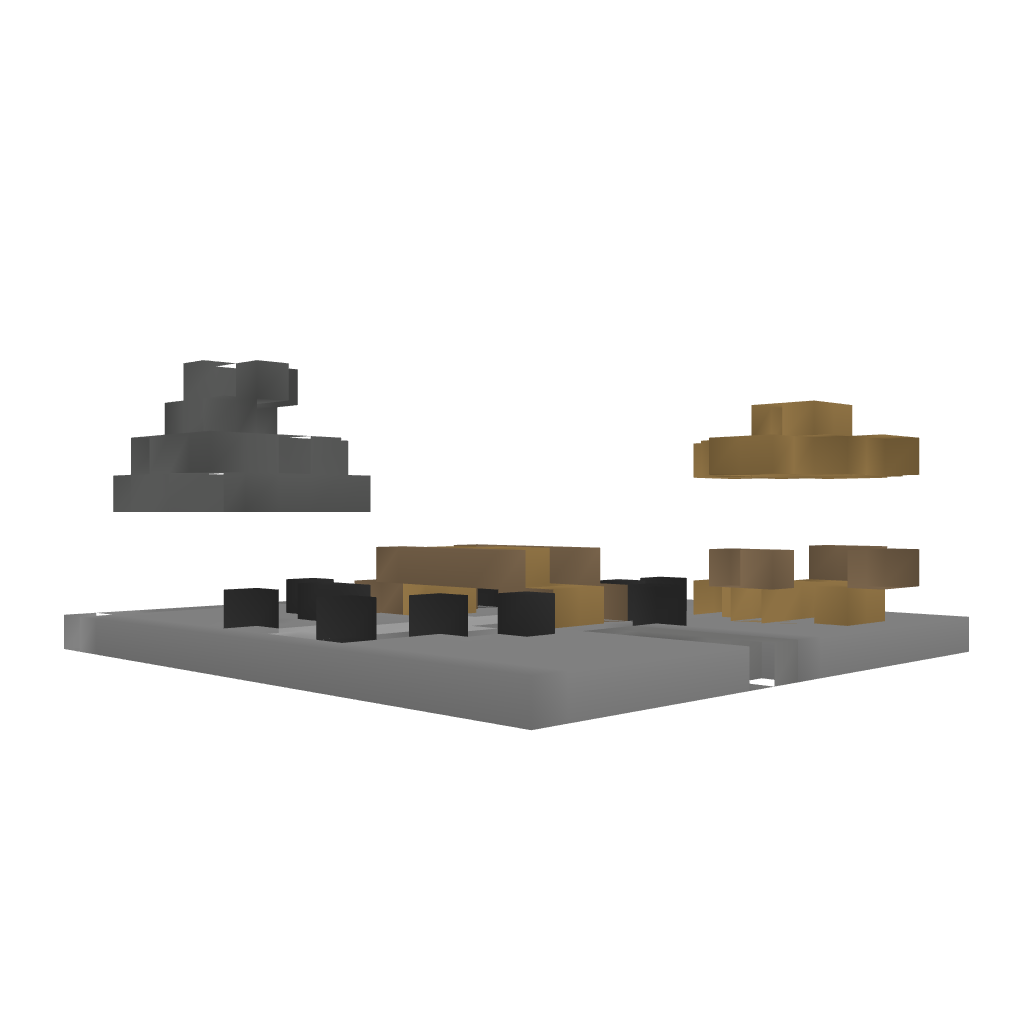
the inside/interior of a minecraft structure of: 5 minute Builds #1